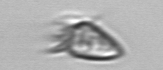
Label: Paratontonia_gracillima